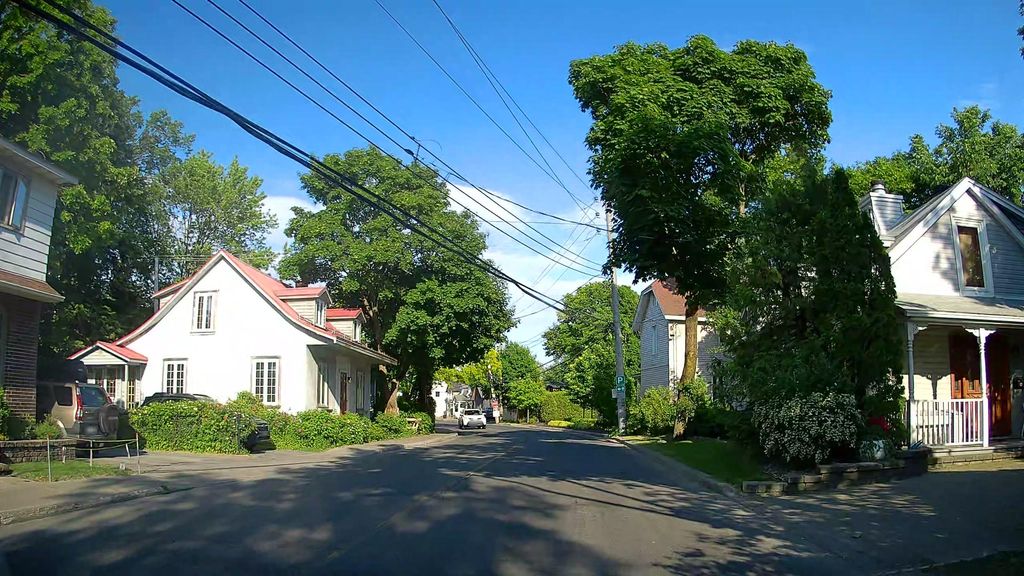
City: montreal